Question: In my Rails application I am using the <URL> API to allow users to search for locations like so:

The javascript code (<URL> returns a JSON hash and places a new marker with the choice from the drop down box. I have a listener for the marker that does nothing right now, which leads to my question.
1. How do I make the 'click' event for the marker pass the the result hash (in this case 'place') to a rails controller?
2. More generally, how does one pass JavaScript data to a Rails controller at all?
I've looked over other answers and can't find a solution. Any help would be greatly appreciated.
Thanks!
~Dan B,
@thoughtpunch
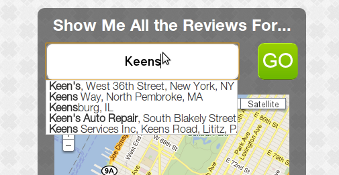
Answer: JQuery can serialize data in all of it's ajax related methods; you can use this to post raw json to the server:
'''
$.post("/foo", {place: {foo: "bar"}})
'''
On your controller:
'''
def action
render :text => "Got: #{params[:place]}" # output: 'Got : {"foo":"bar"}'
end
'''
You'll probably want to either only post the fields from your locations you care about or use 'JSON.parse' to unserialize your json strings for manipulation server-side.